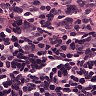
Metastatic tissue present: no